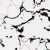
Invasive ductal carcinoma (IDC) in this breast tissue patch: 0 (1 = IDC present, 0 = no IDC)